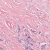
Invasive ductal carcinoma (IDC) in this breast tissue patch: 1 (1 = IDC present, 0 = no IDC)